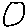
Label: circle